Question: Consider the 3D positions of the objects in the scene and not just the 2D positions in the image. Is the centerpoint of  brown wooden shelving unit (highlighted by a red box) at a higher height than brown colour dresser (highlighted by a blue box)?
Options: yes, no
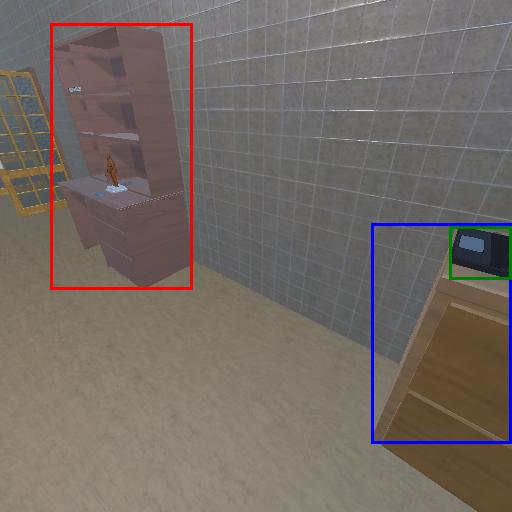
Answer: yes